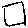
Label: square